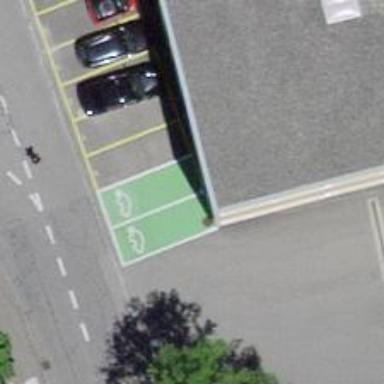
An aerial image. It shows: Charging station.